Question: If I want to execute that function it doesn't work.
'''
showdict(RedWineMenu._RedWineMenu);
'''
My classes:
'''
public class RedWine : Wine
{
public override string Prepare
{
get
{
return $"Well, {this.Name} wine temperture's same as room temperture.
All you need to do is pour it into a glass and serve.";
}
}
public override string Name
{
get
{
return $"{base.Name} ({this.Year})";
}
}
}
public class Wine : Drink
{
public int Year { get; set; }
}
public class Drink : Idrink
{
public virtual string Name { get; set; }
public virtual string Prepare { get; }
}
'''
This function in the same class as 'showdict':
'''
private void showdict (Dictionary<int, Drink> dict)
{
foreach (var item in dict)
{
Console.WriteLine($"{item.Key} - {item.Value.Name}");
}
}
public class RedWineMenu : Menu
{
public Dictionary<int, RedWine> _RedWineMenu { get; private set; }
public class Menu
{
public string KindOfDrink { get; set; }
}
'''

I do'nt get it. If "Drink" is the futher class of RedWine - why can't insert it into that dictionary?
How can I do it?
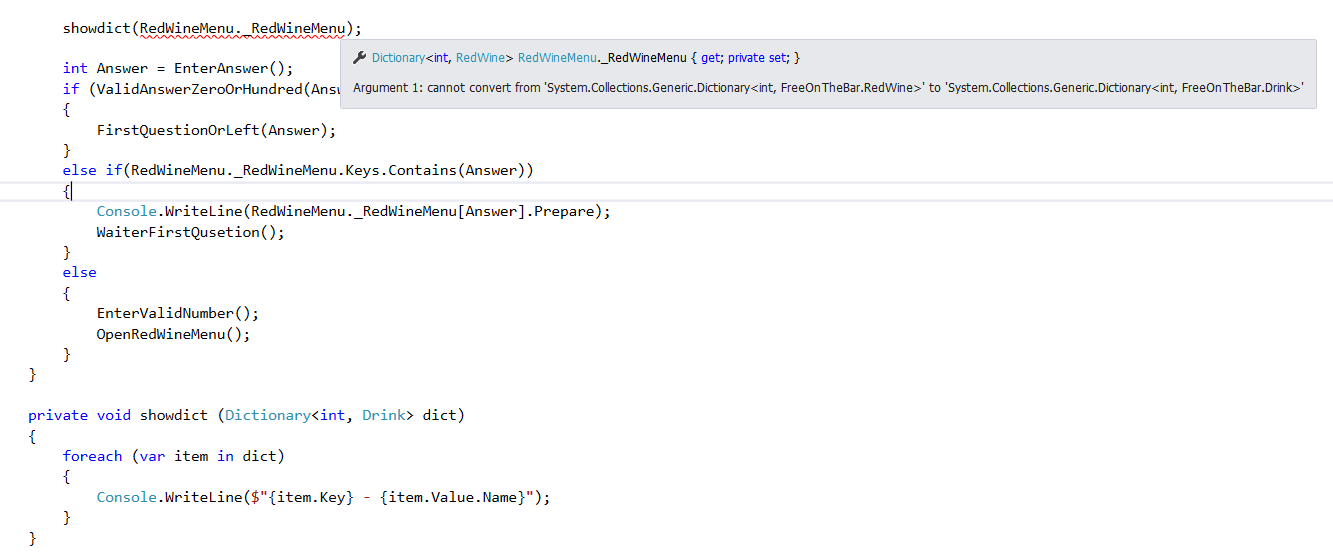
Answer: In C#, the 'Dictionary<TKey, TValue>' type is not <URL>, like this:
'''
private void showdict<T>(Dictionary<int, T> dict)
where T : Drink
{
foreach (var item in dict)
{
Console.WriteLine($"{item.Key} - {item.Value.Name}");
}
}
'''